Question: I'm using developer.android.com guides to build an app. I choosed "Navigation: Navigation Drawer" when I made a new project in Android Studio. I have searched the internet for answers to my questions but I can't find any that works. Sorry about this, I'm new to programming.
1. How do I make my app open a new fragment in the main view when clicking in the navigation drawer?
2. Is it possible to open multiple swipeable fragments with tabs when clicking in the navigation drawer?
3. How do I make a "title" expandable/collapsible?
<URL>
<URL>
This is how I want the layout to be like:

title_section* not section_title ;)
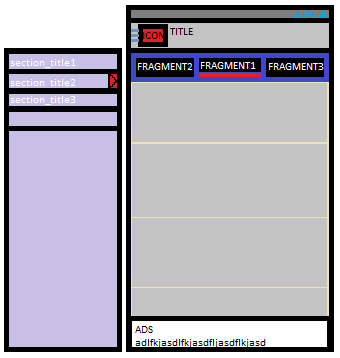
Answer: Navigation Drawer is a new and trending design these days. We use two layouts: main content layout and the drawer list layout while designing the xml.layout(layout) for the navigation drawer activity. Here I'm answering all your silly questions.
> How do I make my app open a new fragment in the main view when
clicking in the navigation drawer?
simply add clicklistener on the drawer list items and replace fragments in the main content depending upon the position of the list item clicked.
Sample code:
'''
// The click listener for ListView in the navigation drawer
@SuppressWarnings("unused")
private class DrawerItemClickListener implements ListView.OnItemClickListener {
@Override
public void onItemClick(AdapterView<?> parent, View view, int position, long id) {
selectItem(position);
}
}
private void selectItem(int position) {
Fragment newFragment;
FragmentTransaction transaction = getFragmentManager().beginTransaction();
switch (position) {
case 0:
newFragment = new f1();
transaction.replace(R.id.content_frame, newFragment);
transaction.addToBackStack(null);
transaction.commit();
break;
case 1:
newFragment = new f2();
transaction.replace(R.id.content_frame, newFragment);
transaction.addToBackStack(null);
transaction.commit();
break;
case 2:
newFragment = new f3();
transaction.replace(R.id.content_frame, newFragment);
transaction.addToBackStack(null);
transaction.commit();
break;
case 3:
newFragment = new f4();
transaction.replace(R.id.content_frame, newFragment);
transaction.addToBackStack(null);
transaction.commit();
break;
}
//DrawerList.setItemChecked(position, true);
setTitle(ListTitles[position]);
DrawerLayout.closeDrawer(DrawerList);
}
'''
Here f1, f2. f3 and f4 are different fragments each having its own layout. you have to create separate java classes for them by inheriting the fragment class.
> Is it possible to open multiple swipeable fragments with tabs when clicking in the navigation drawer?
In order implement tabs within a fragment you can use a tabhost inside that particular fragment.
Suppose you want to add tabs in fragment f_main.
layout for F_main.xml
'''
<TabHost
xmlns:android="http://schemas.android.com/apk/res/android"
android:id="@android:id/tabhost"
android:layout_width="match_parent"
android:layout_height="match_parent" >
<LinearLayout
android:layout_width="match_parent"
android:layout_height="match_parent"
android:orientation="vertical" >
<TabWidget
android:id="@android:id/tabs"
android:layout_width="match_parent"
android:layout_height="wrap_content"
android:layout_weight="0"
android:orientation="horizontal" />
<FrameLayout
android:id="@+id/tabFrameLayout"
android:layout_width="match_parent"
android:layout_height="0dp"
android:layout_weight="1" />
</LinearLayout>
</TabHost>
'''
Then make other fragments f_tab1 and f_tab2 with their corresponding layouts and java classes.
Layouts for the two tab fragments can be same or different. here I'm taking them same or a common layout.
'''
<?xml version="1.0" encoding="utf-8"?>
<LinearLayout xmlns:android="http://schemas.android.com/apk/res/android"
android:layout_width="match_parent"
android:layout_height="match_parent"
android:orientation="vertical" >
<TextView android:id="@+id/google_map"
android:layout_height="wrap_content"
android:layout_width="match_parent"
android:text="MAP"/>
</LinearLayout>
'''
Code for F_tab1.java fragment
'''
import android.os.Bundle;
import android.support.v4.app.Fragment;
import android.view.LayoutInflater;
import android.view.View;
import android.view.ViewGroup;
public class F_tab1 extends Fragment {
@Override
public View onCreateView(LayoutInflater inflater, ViewGroup container,
Bundle savedInstanceState) {
View view=inflater.inflate(R.layout.friends_list, container,false);
return view;
}
}
'''
Code for another fragment. i.e F_tab2.java
'''
import android.os.Bundle;
import android.support.v4.app.Fragment;
import android.view.LayoutInflater;
import android.view.View;
import android.view.ViewGroup;
public class F_tab2 extends Fragment {
@Override
public View onCreateView(LayoutInflater inflater, ViewGroup container,
Bundle savedInstanceState) {
View view=inflater.inflate(R.layout.friends_list, container,false);
return view;
}
}
'''
Now simply use clicklistener in the drawer list as mentioned earlier to load F_main on item click in the drawer list which will further load the tabs in the F_main fragmnet in the main content view.
> How do I make a "title" expandable/collapsible?
Well I don't know wheather the NV drawer provides this feature or not. But it provides a feature to toggle the action bar title depending upon the drawer item selected or the main content fragment loaded.
As discussed in the Navigation Drawer design guide, you should modify the contents of the action bar when the drawer is visible, such as to change the title and remove action items that are contextual to the main content. The following code shows how you can do so by overriding DrawerLayout.DrawerListener callback methods with an instance of the ActionBarDrawerToggle class as follows
'''
public class MainActivity extends Activity {
private DrawerLayout mDrawerLayout;
private ActionBarDrawerToggle mDrawerToggle;
private CharSequence mDrawerTitle;
private CharSequence mTitle;
...
@Override
public void onCreate(Bundle savedInstanceState) {
super.onCreate(savedInstanceState);
setContentView(R.layout.activity_main);
...
mTitle = mDrawerTitle = getTitle();
mDrawerLayout = (DrawerLayout) findViewById(R.id.drawer_layout);
mDrawerToggle = new ActionBarDrawerToggle(this, mDrawerLayout,
R.drawable.ic_drawer, R.string.drawer_open, R.string.drawer_close) {
/** Called when a drawer has settled in a completely closed state. */
public void onDrawerClosed(View view) {
getActionBar().setTitle(mTitle);
invalidateOptionsMenu(); // creates call to onPrepareOptionsMenu()
}
/** Called when a drawer has settled in a completely open state. */
public void onDrawerOpened(View drawerView) {
getActionBar().setTitle(mDrawerTitle);
invalidateOptionsMenu(); // creates call to onPrepareOptionsMenu()
}
};
// Set the drawer toggle as the DrawerListener
mDrawerLayout.setDrawerListener(mDrawerToggle);
}
/* Called whenever we call invalidateOptionsMenu() */
@Override
public boolean onPrepareOptionsMenu(Menu menu) {
// If the nav drawer is open, hide action items related to the content view
boolean drawerOpen = mDrawerLayout.isDrawerOpen(mDrawerList);
menu.findItem(R.id.action_websearch).setVisible(!drawerOpen);
return super.onPrepareOptionsMenu(menu);
}
}
'''